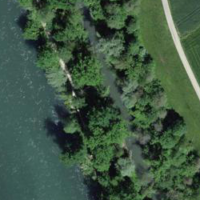
EUNIS habitat code: 23
Species observed at this site:
Prunella vulgaris